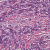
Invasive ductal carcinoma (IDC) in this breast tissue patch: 1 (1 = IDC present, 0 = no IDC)